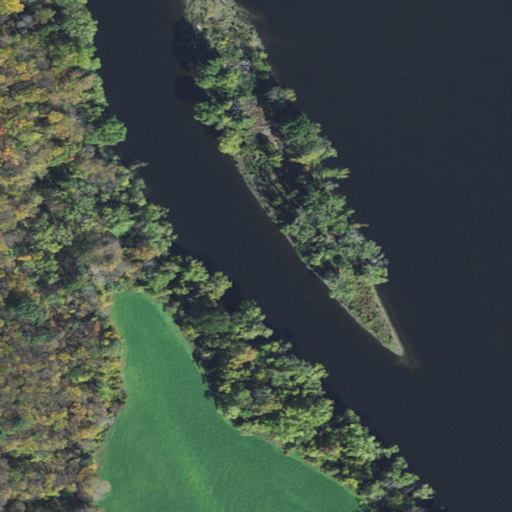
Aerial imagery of island in Massachusetts named Third Island containing open water, deciduous forest, pasture, woody wetlands, herbaceous wetlands, and grassland